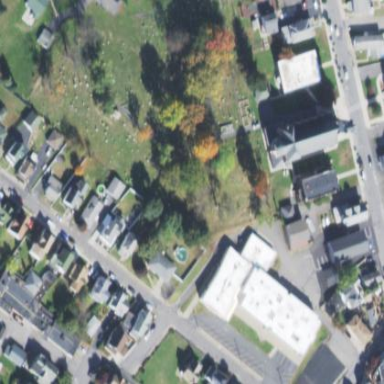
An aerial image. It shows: Cemetery.